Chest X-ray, PA view. Patient: 42 years old, sex F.
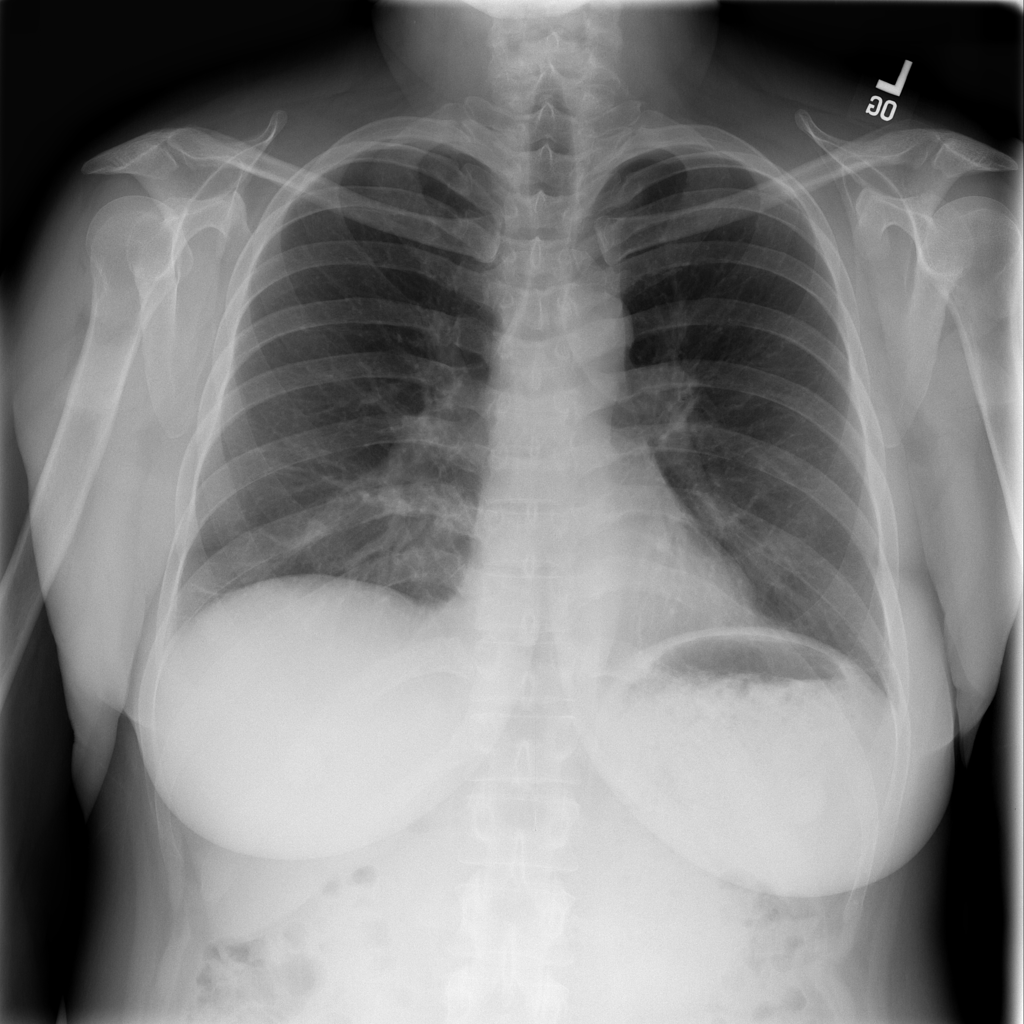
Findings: No Finding